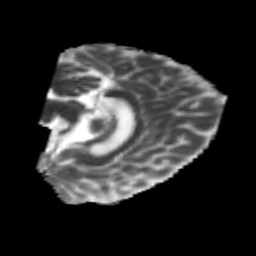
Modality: MD
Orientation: sagittal
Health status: healthy
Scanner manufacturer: philips
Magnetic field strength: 3 T
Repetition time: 6.964 s
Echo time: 0.092 s